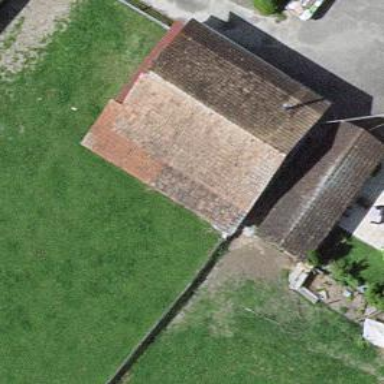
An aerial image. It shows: Rural barn.